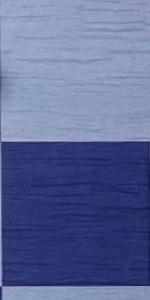
Label: Empty